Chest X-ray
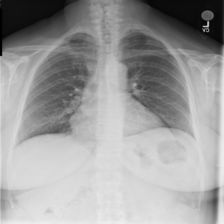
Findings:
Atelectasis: negative
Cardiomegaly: negative
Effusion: negative
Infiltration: negative
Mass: negative
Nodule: negative
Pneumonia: negative
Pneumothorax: negative
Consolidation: negative
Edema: negative
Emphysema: negative
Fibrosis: negative
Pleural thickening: negative
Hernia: negative